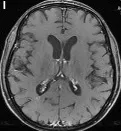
Representative magnetic resonance imaging images of the brain metastatic lesions at different time points. Enhanced T1-weighted MRI.
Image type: radiology (mri)